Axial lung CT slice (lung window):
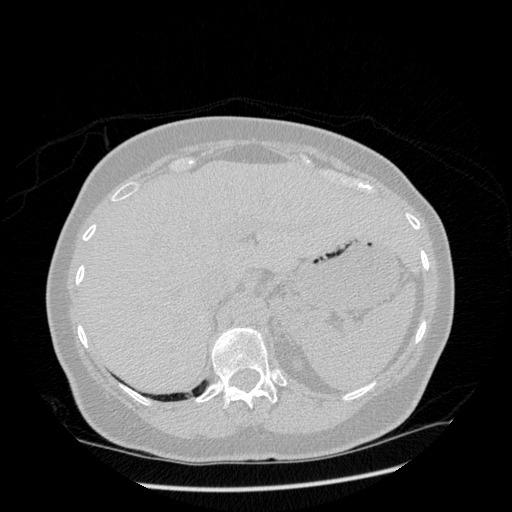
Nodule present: no